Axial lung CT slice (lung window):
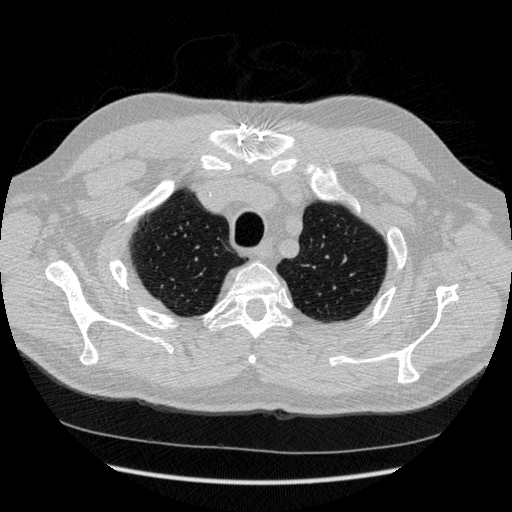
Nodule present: no